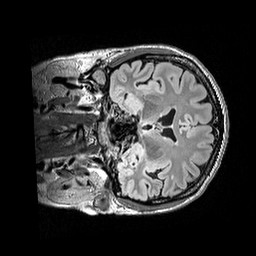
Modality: FLAIR
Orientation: coronal
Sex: female
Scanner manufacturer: siemens
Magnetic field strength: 3 T
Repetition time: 5 s
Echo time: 0.395 s